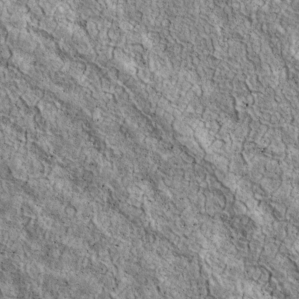
Label: non_frost